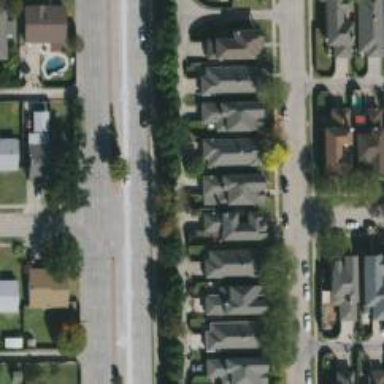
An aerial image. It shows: Secondary road with separate sidewalk.